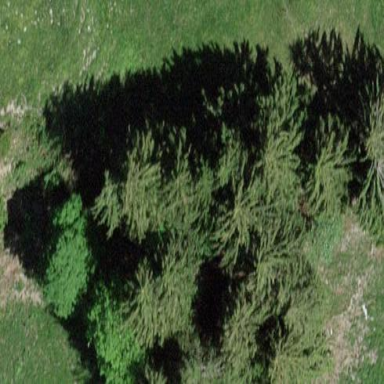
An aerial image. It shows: Forest area.